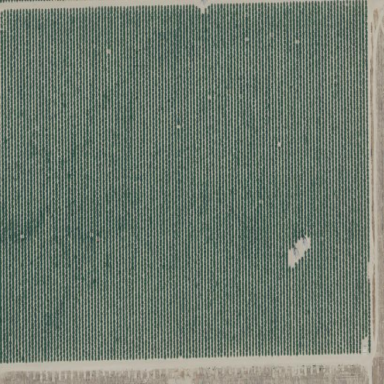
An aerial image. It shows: Orchard filled with almond trees.